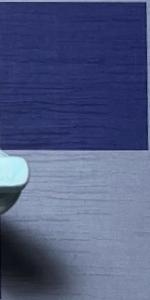
Label: Empty